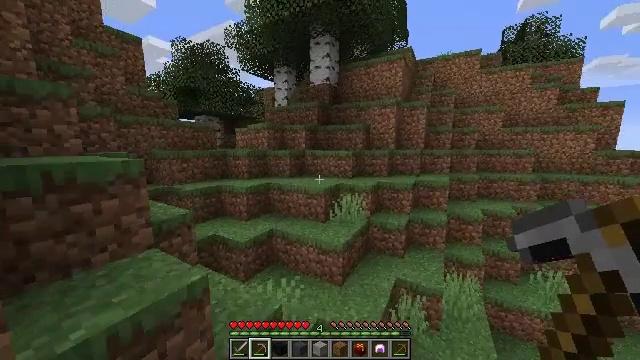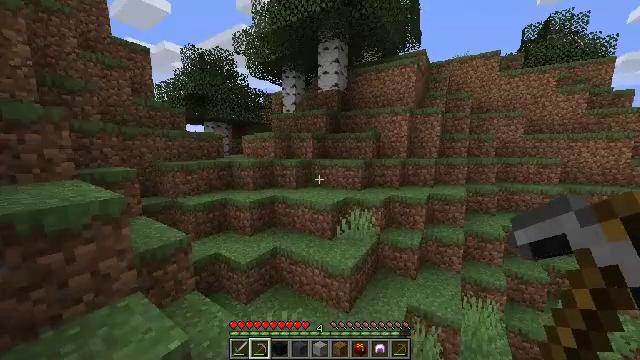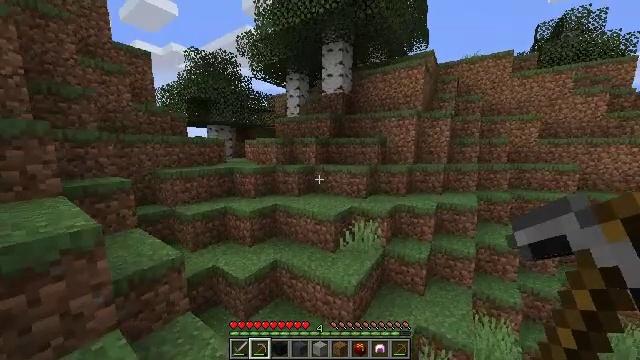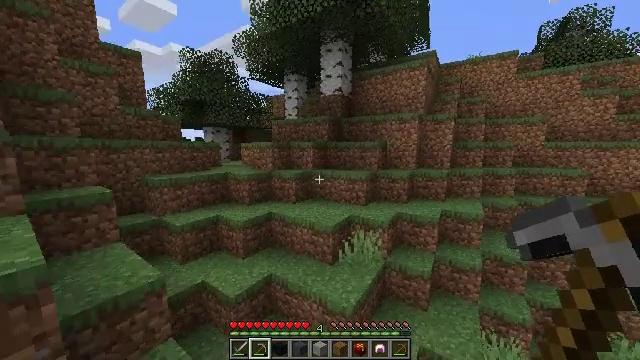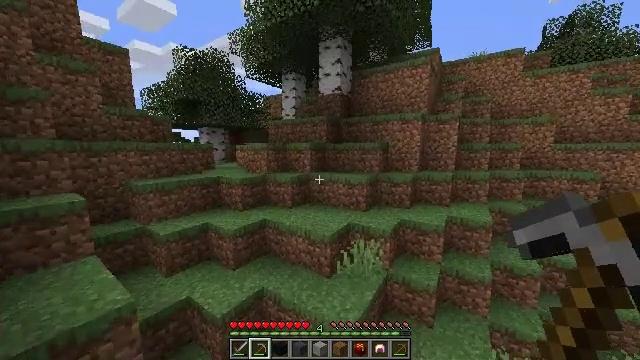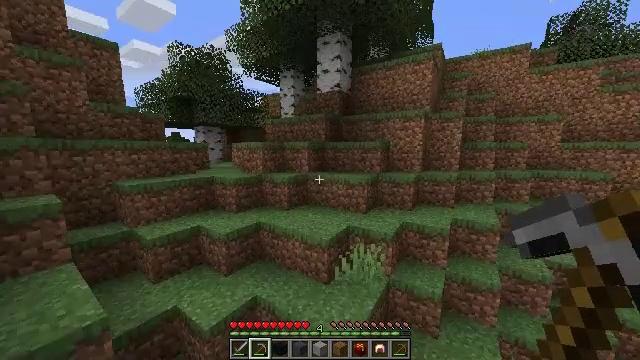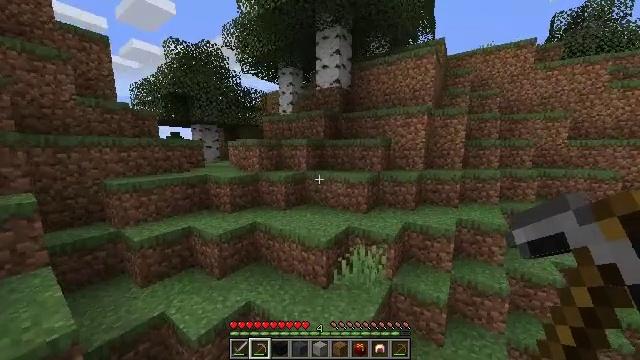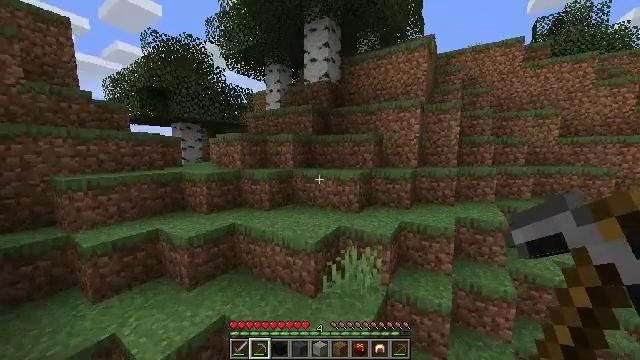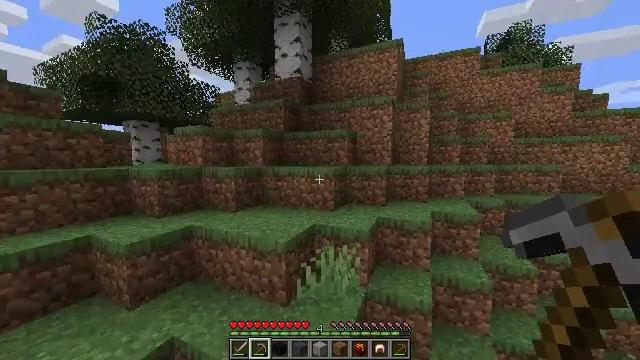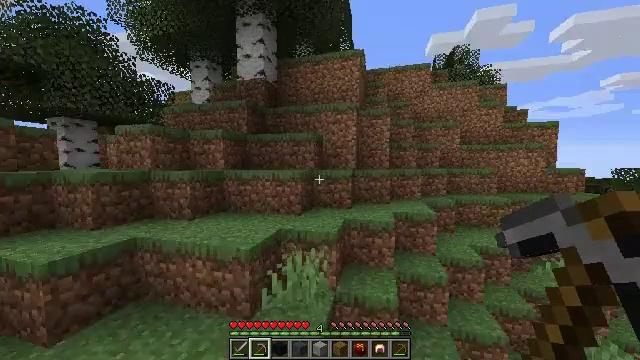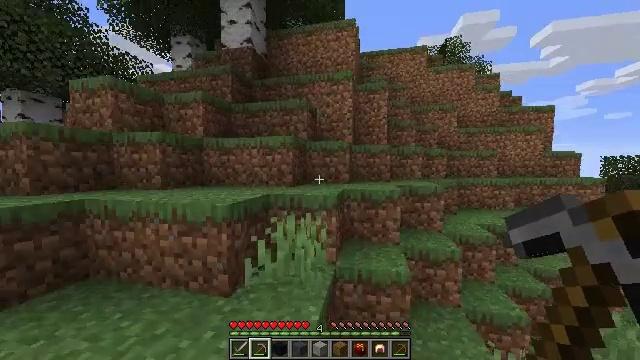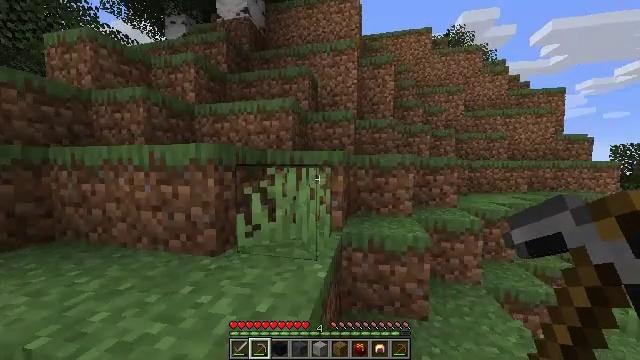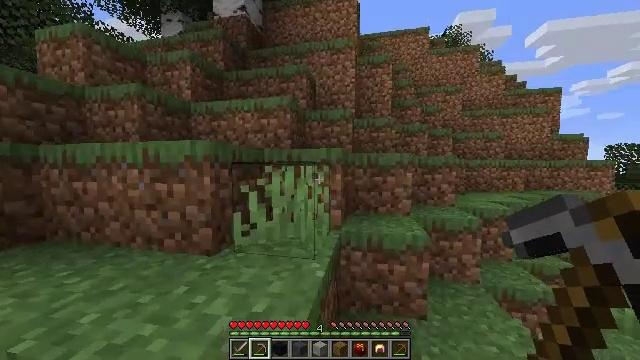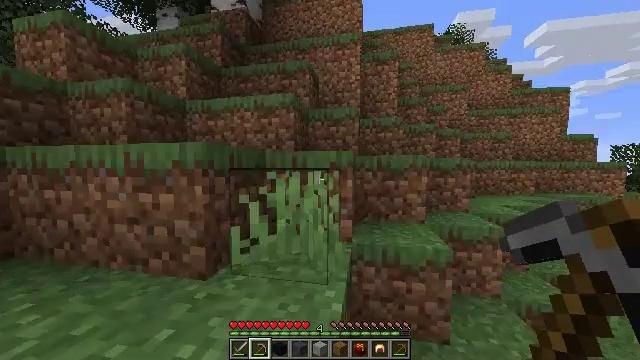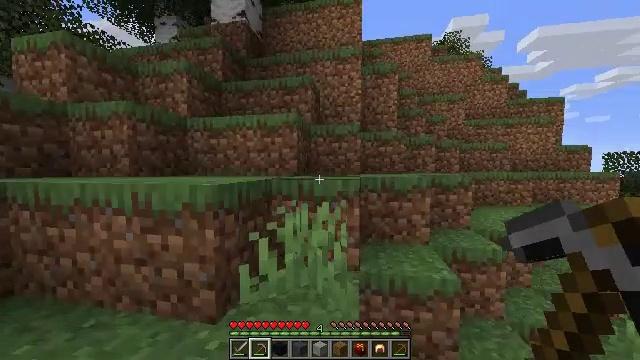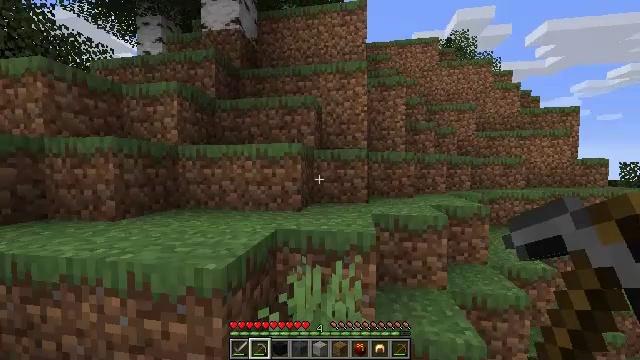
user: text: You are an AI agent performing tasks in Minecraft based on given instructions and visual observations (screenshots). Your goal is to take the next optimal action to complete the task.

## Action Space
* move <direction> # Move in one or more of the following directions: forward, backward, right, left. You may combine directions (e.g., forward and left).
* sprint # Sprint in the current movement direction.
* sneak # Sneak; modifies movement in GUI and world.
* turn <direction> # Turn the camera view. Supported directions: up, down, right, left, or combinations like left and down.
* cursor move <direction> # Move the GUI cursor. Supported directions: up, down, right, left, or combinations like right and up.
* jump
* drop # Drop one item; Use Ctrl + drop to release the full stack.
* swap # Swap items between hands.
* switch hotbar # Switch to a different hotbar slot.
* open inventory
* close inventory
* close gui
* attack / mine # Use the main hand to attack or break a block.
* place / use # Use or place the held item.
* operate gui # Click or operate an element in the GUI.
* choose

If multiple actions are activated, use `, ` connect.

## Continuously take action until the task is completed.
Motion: motion action
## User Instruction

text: Gather birch leaves using hands or shears.
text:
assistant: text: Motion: move forward, sprint, turn left, jump
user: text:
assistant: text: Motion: move forward, sprint, turn left, jump
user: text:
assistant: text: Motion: move forward, sprint, jump
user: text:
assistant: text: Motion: move forward, sprint, jump
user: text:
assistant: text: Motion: move forward, sprint, jump
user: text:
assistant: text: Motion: move forward, sprint, jump
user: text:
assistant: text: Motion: move forward, sprint, turn right and up, jump
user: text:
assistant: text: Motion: move forward, sprint, turn right and up, jump
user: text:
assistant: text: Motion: move forward, sprint, turn right and up, jump
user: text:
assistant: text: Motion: move forward, sprint, turn right, jump
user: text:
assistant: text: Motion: move forward, sprint, jump
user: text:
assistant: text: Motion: move forward, sprint, jump
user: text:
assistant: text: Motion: move forward, sprint, jump
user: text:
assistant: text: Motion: move forward, sprint, jump
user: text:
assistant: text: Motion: move forward, sprint, turn right, jump
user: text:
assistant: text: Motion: move forward, sprint, turn right, jump
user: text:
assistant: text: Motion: move forward, sprint, turn right, jump
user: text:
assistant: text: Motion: move forward, sprint, turn right, jump
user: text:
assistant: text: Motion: move forward, sprint, jump
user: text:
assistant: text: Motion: move forward, sprint, turn right, jump
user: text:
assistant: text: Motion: move forward, sprint, turn right, jump
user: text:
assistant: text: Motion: move forward and move left, sprint, turn right, jump
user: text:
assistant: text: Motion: move forward and move left, sprint, turn right and down, jump
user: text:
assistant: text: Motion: move forward and move left, sprint, turn right, jump
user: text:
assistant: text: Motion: move forward and move left, sprint, jump
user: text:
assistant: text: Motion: move forward, sprint, jump
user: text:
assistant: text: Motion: move forward, sprint, turn left and down, jump
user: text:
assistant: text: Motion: move forward, sprint, turn left and down, jump
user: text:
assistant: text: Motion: move forward and move left, sprint, turn left, jump
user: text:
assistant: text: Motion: move forward and move left, sprint, turn left and up, jump